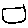
Label: square